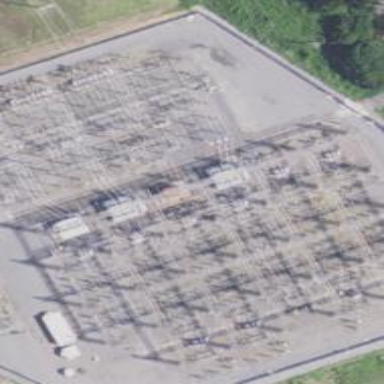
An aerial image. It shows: Switch used for power control.